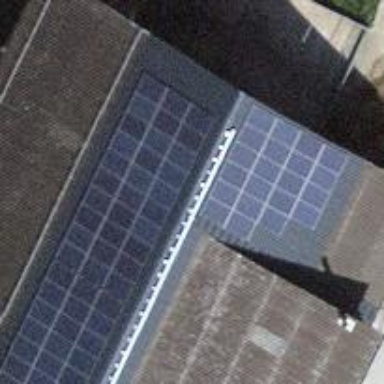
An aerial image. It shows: Solar power generator using photovoltaic panels.